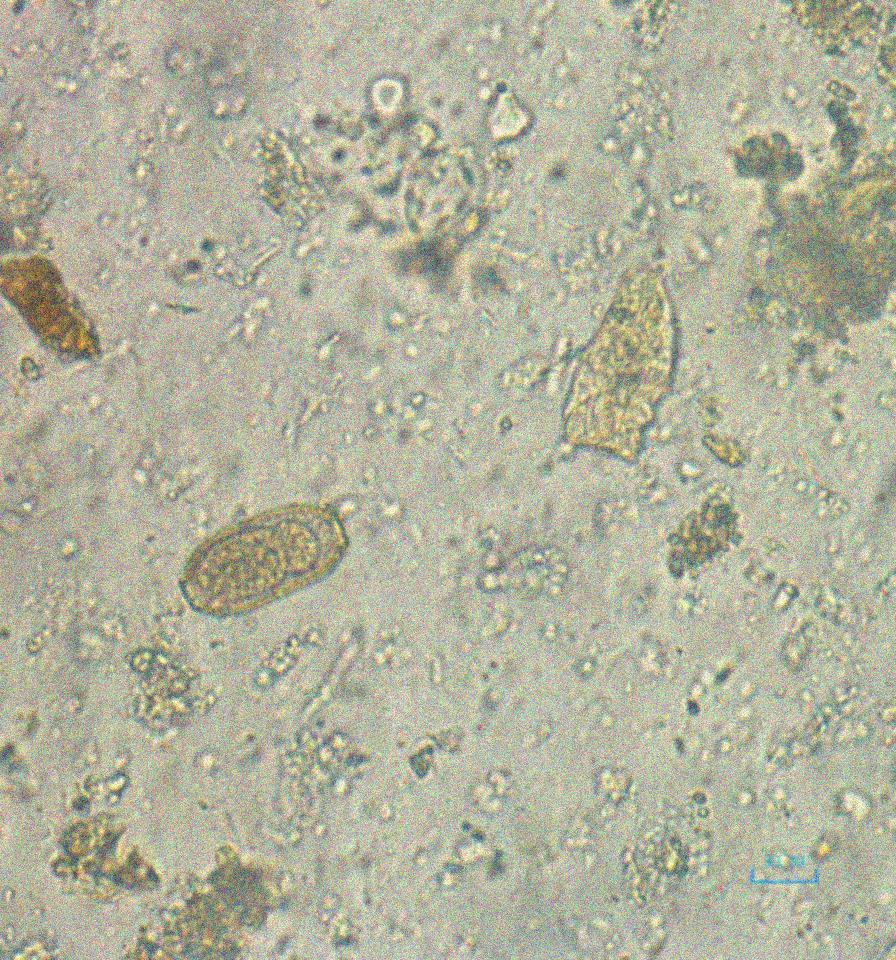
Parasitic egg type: Capillaria philippinensis